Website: macys
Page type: customer-info-address
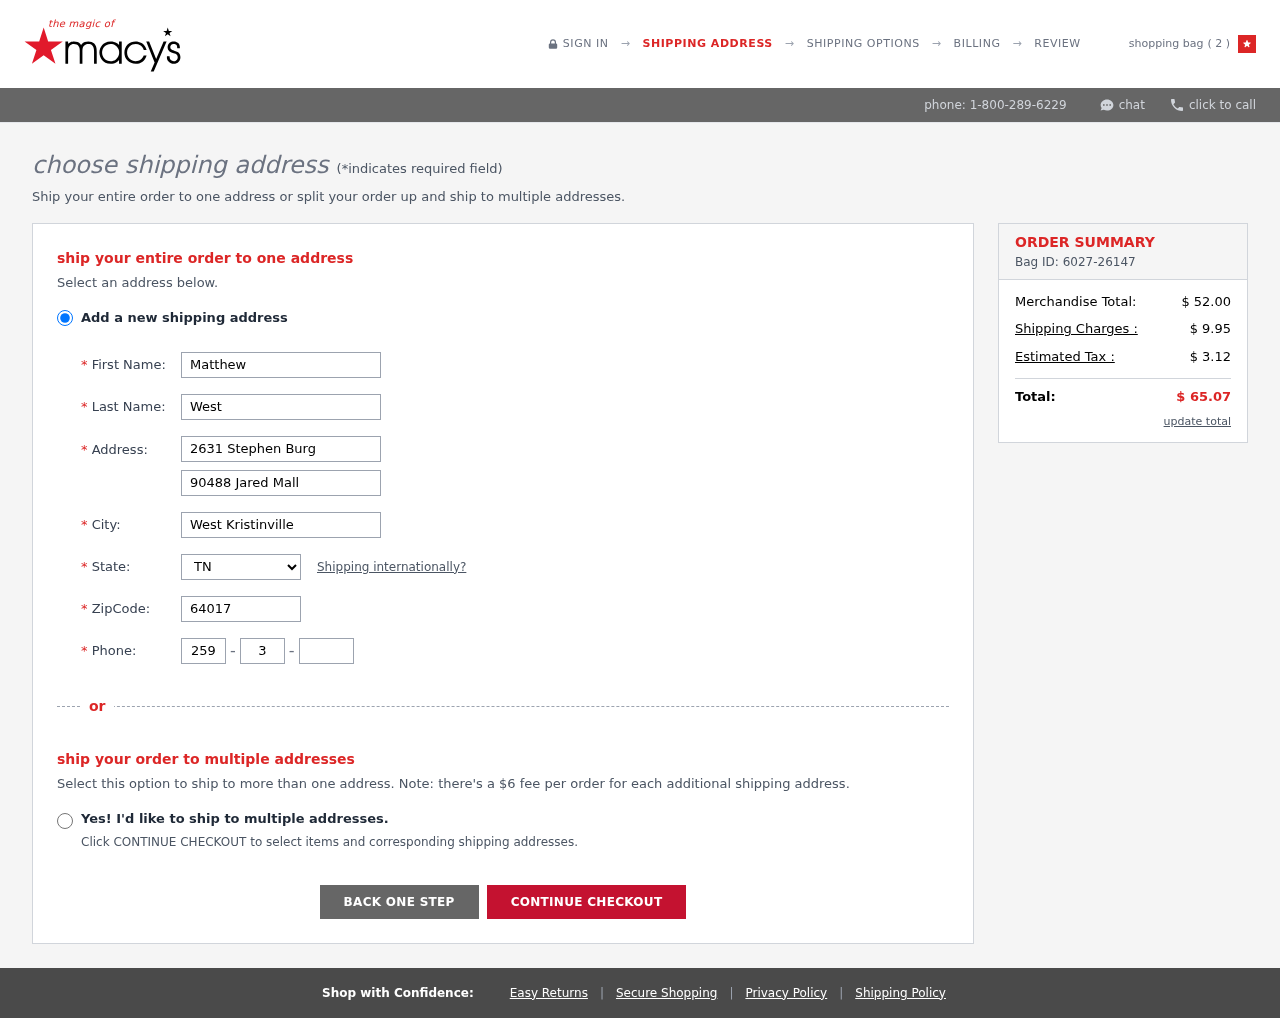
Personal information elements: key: PII_CITY
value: West Kristinville
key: PII_FIRSTNAME
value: Matthew
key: PII_LASTNAME
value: West
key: PII_PHONE_AREA
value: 259
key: PII_PHONE_PREFIX
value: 321
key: PII_PHONE_SUFFIX
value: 2928
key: PII_POSTCODE
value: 64017
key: PII_STATE_ABBR
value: TN
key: PII_STREET
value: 2631 Stephen Burg
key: PII_STREET2
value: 90488 Jared Mall
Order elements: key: ORDER_NUM_ITEMS
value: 2
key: ORDER_ID
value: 6027-26147
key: ORDER_SUBTOTAL
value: $ 52.00
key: ORDER_SHIPPING_COST
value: $ 9.95
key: ORDER_TAX
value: $ 3.12
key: ORDER_TOTAL
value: $ 65.07